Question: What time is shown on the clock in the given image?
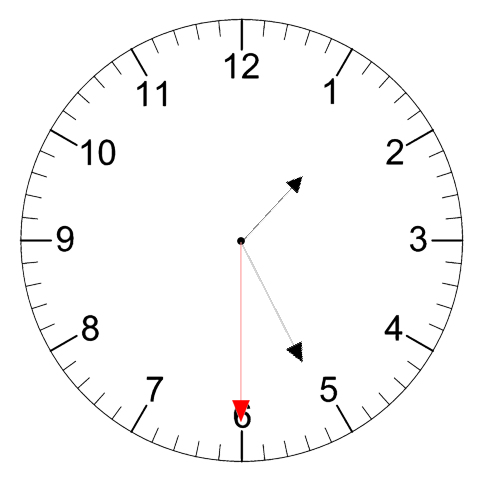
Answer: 01:25:30